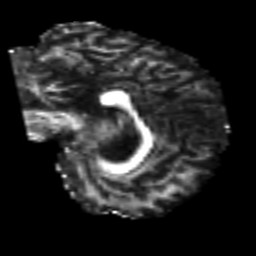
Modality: FA
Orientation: sagittal
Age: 50
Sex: male
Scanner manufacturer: siemens
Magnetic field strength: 3 T
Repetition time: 4.999 s
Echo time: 0.07946 s